Chest X-ray. View position: PA
Patient age: 54
Patient sex: F
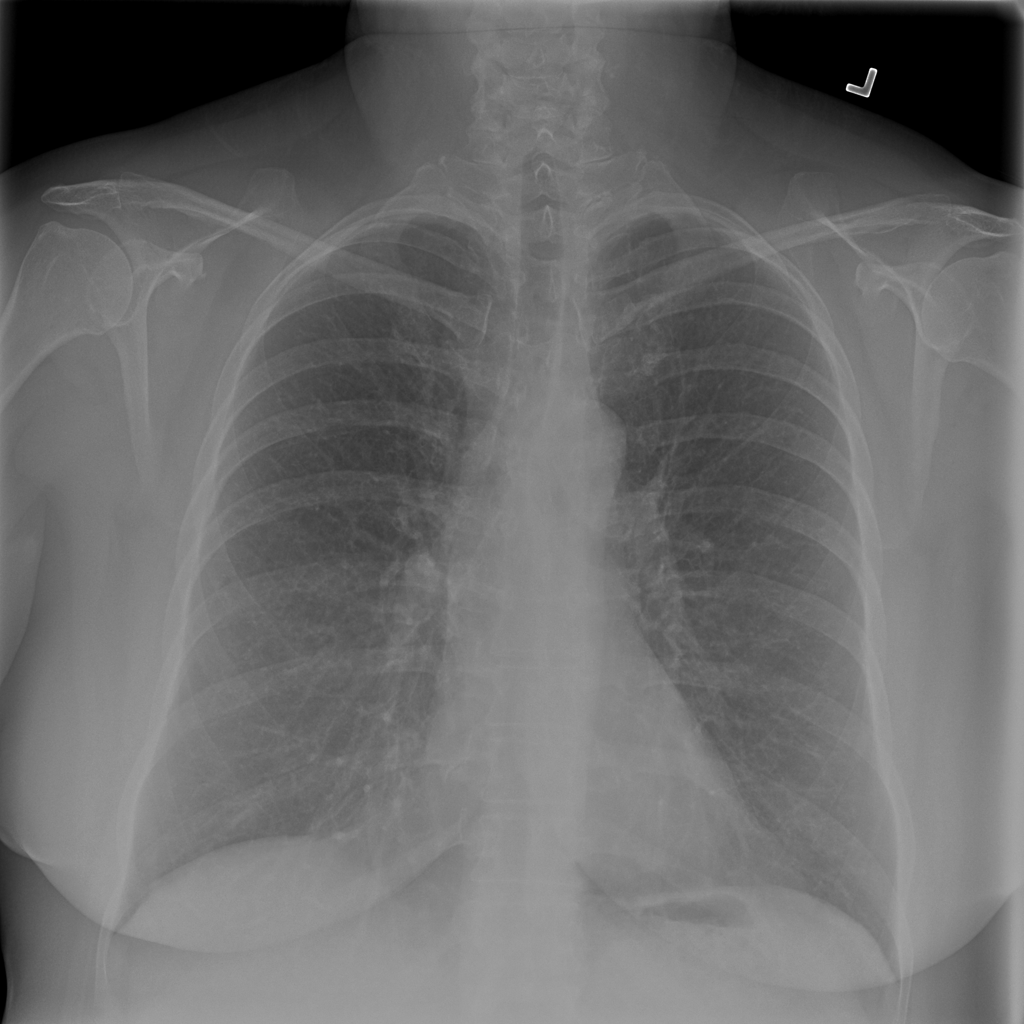
Finding: Pneumothorax